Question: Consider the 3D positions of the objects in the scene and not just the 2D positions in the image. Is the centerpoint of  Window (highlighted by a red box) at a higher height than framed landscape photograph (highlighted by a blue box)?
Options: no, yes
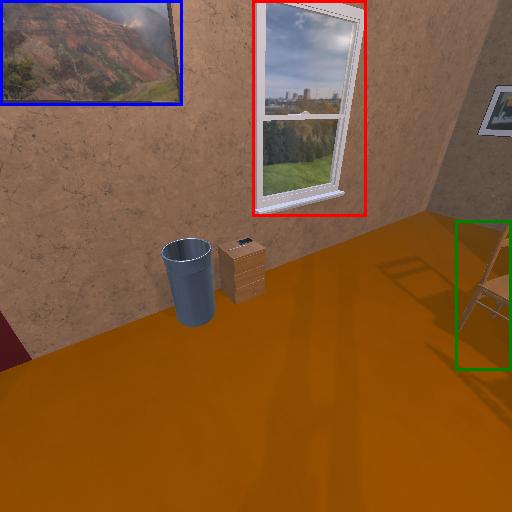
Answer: no